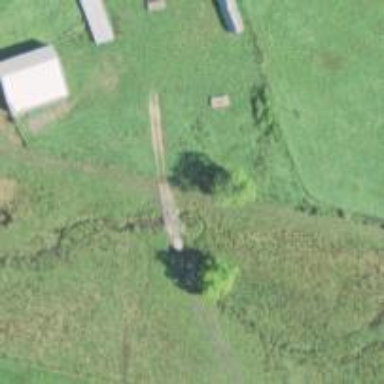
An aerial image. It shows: Culvert tunnel.